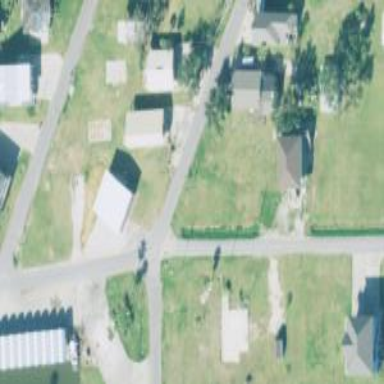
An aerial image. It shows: Residential road.